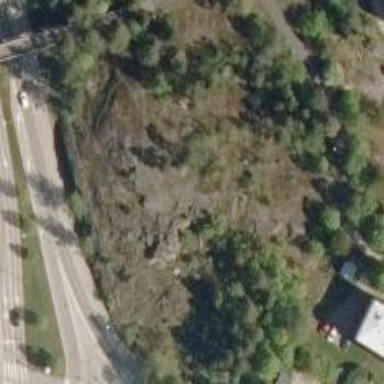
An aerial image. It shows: Natural cliff.